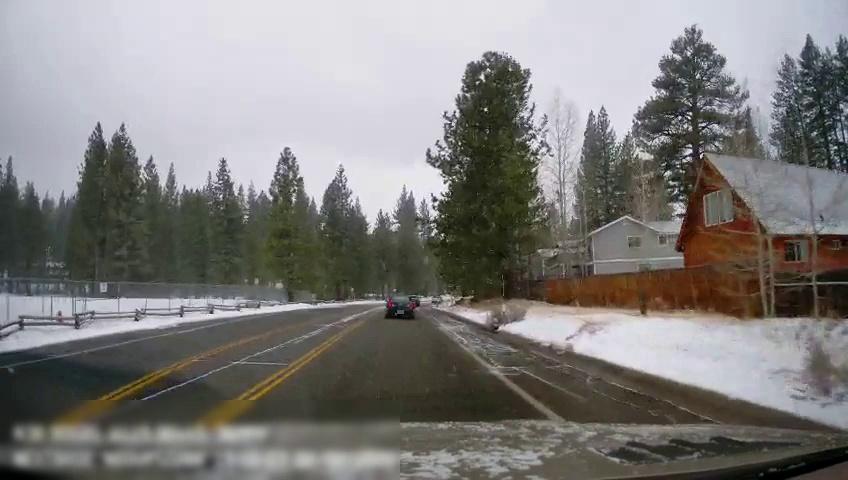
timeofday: Day
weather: Snowy
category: Drivable Space
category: Vehicles | Car
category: Vehicles | Car
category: Vehicles | Car
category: Lanes | Opposite Lane
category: Lanes | Current Lane
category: Lanes | Opposite Lane
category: Lanes | Opposite Lane
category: Lanes | Current Lane